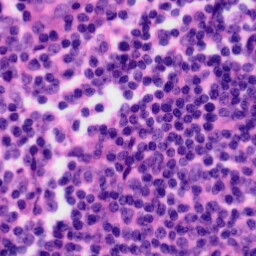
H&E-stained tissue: Tonsil